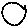
Label: circle